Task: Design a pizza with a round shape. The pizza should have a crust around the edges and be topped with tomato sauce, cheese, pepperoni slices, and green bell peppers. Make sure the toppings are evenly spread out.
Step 394:
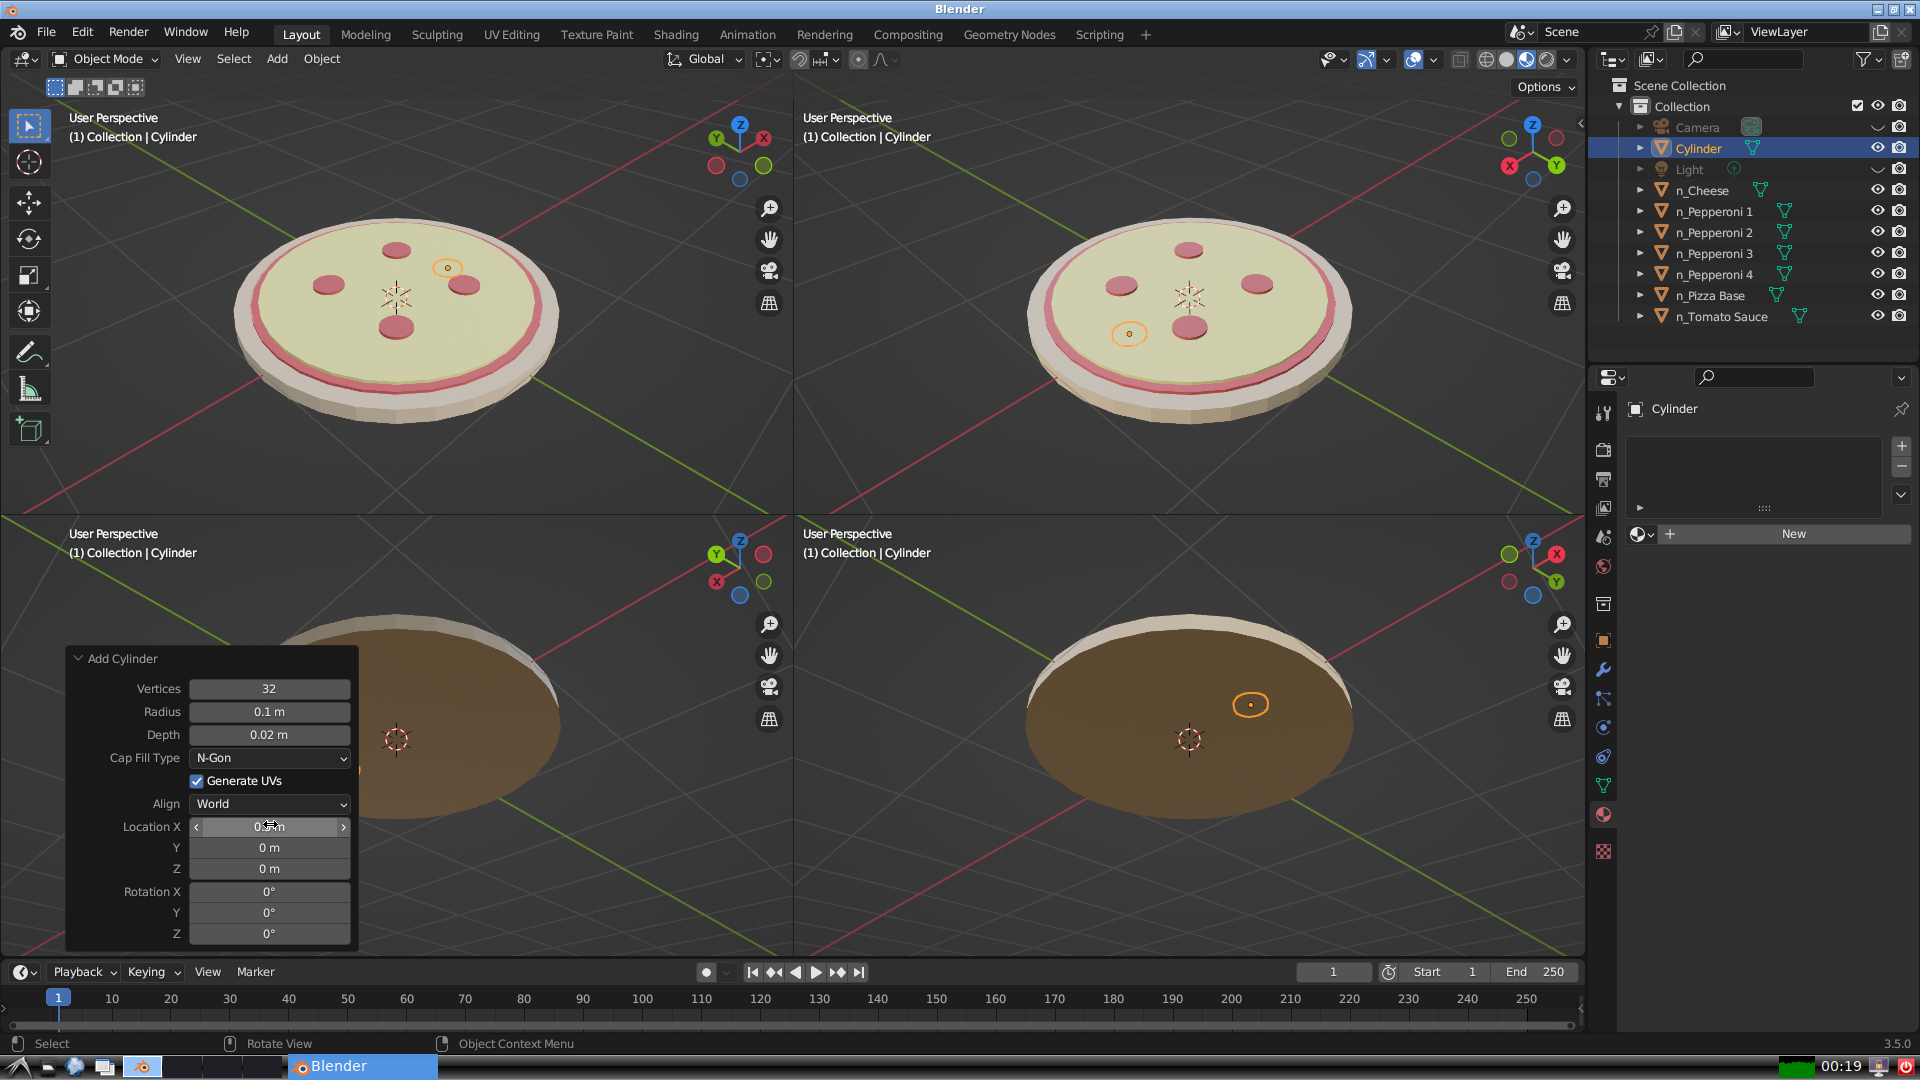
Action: {"mouse_move": [270, 844]}